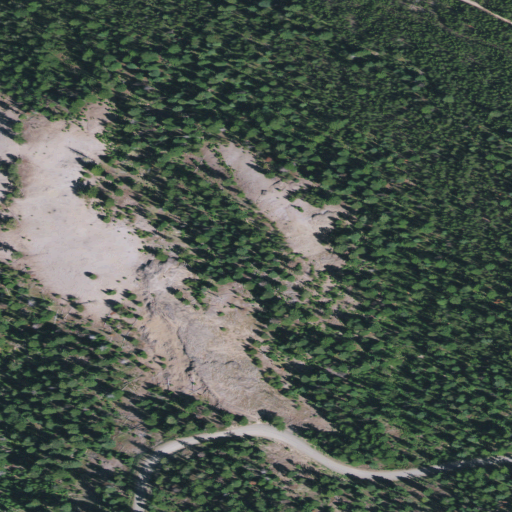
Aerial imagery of mountain in Oregon named Sheep Rock containing evergreen forest and shrub